Brain MRI, t1w sequence, axial 2D slice.
Patient: age 33, sex F, weight 95 kg, height 1.95 m
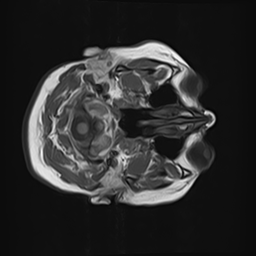